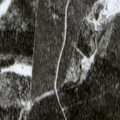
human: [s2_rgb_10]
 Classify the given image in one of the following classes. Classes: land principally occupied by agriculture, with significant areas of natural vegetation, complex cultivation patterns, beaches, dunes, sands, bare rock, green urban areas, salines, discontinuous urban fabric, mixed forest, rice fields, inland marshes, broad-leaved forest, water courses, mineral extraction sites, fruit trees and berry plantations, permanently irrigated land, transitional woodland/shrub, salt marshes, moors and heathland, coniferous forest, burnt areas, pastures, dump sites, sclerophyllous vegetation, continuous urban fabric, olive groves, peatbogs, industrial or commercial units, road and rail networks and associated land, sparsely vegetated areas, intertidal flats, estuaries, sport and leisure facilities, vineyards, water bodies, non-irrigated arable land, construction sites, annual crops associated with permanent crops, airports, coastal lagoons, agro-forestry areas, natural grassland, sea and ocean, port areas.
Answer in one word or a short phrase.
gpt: coniferous forest, peatbogs